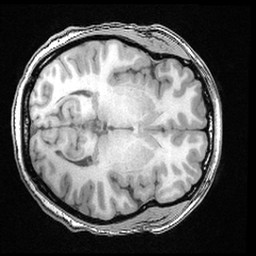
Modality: T1w
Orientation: axial
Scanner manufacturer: ge
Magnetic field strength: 3 T
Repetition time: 0.008572 s
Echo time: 0.003384 s